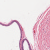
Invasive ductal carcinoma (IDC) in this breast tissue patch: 0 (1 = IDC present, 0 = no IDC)